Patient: sex M, age 66
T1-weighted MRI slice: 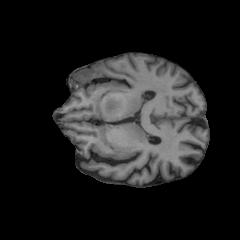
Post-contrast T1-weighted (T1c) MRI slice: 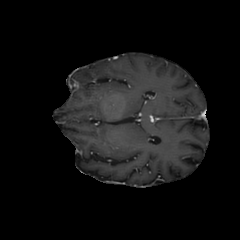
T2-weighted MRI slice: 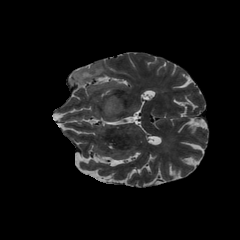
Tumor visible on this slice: yes
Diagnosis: Astrocytoma, IDH-wildtype
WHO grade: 2